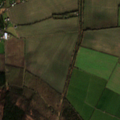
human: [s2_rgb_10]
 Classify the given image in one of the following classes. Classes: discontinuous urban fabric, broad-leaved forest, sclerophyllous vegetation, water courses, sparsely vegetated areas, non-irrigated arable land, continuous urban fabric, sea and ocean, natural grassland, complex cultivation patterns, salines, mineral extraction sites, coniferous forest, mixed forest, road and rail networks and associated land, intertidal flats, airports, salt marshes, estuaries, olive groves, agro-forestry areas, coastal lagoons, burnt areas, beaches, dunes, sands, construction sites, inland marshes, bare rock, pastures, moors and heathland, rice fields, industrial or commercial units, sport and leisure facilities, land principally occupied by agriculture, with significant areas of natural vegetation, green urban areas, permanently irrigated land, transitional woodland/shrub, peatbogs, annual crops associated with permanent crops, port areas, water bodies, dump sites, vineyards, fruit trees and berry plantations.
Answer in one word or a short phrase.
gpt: non-irrigated arable land, pastures, transitional woodland/shrub, peatbogs